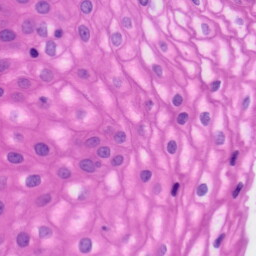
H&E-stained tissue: Tonsil